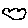
Label: cloud